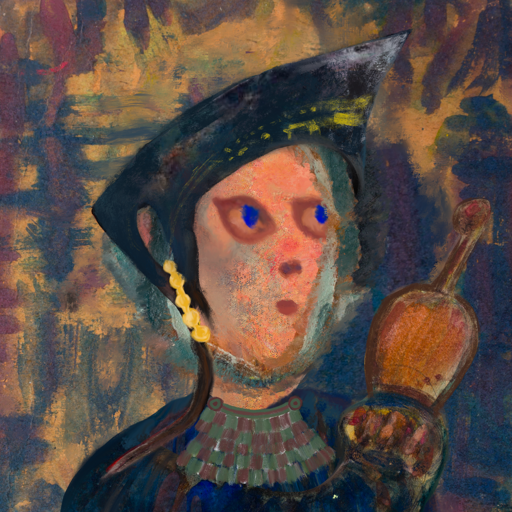
Background: InTheSun, Head And Neck Side: Irani, Face Side: Mother_And_Son_Mother, Bust: Pipe, Hair Side: Boggyland, Head Accessory: Irani, Second Necklace: After_Raid, Necklace: Blank, Baby: Blank